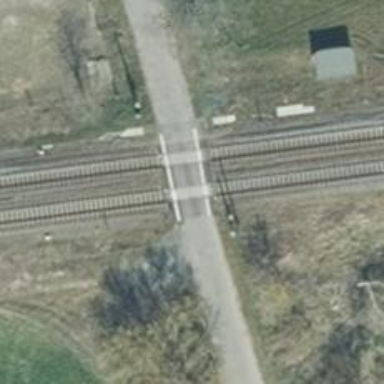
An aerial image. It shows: Railway track with contact line for electrification.